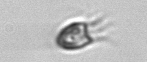
Label: Balanion